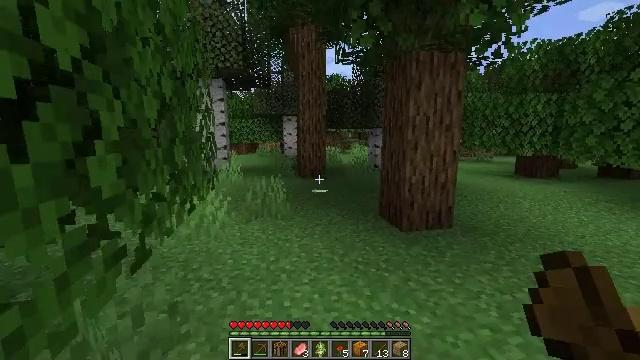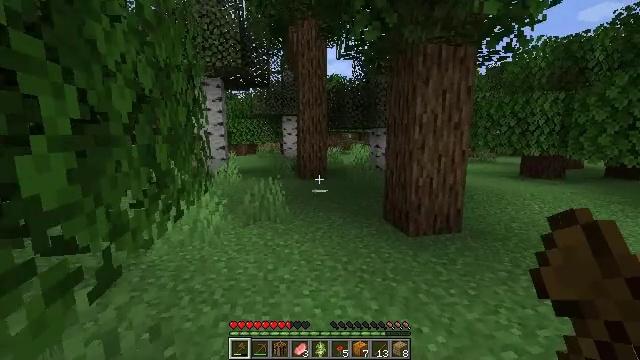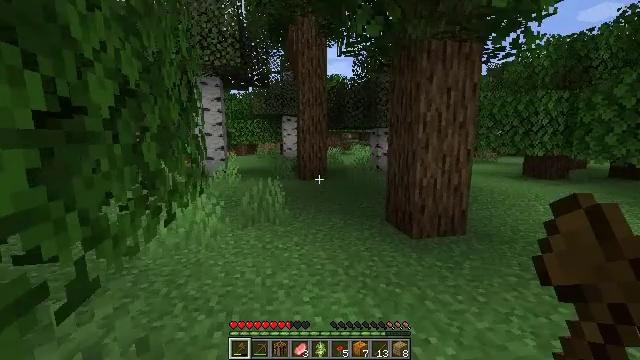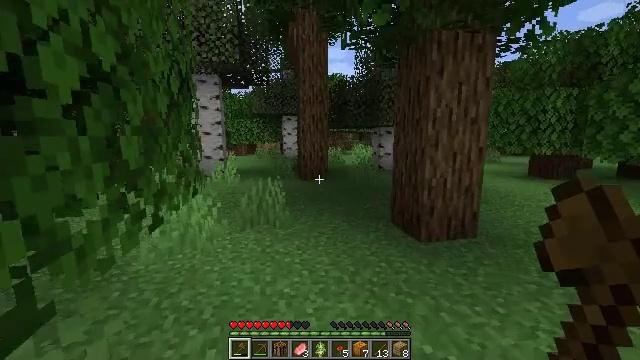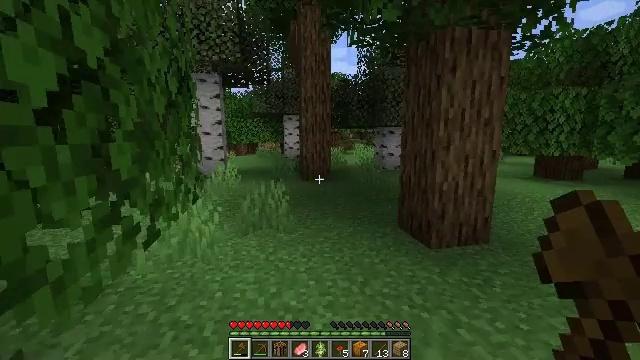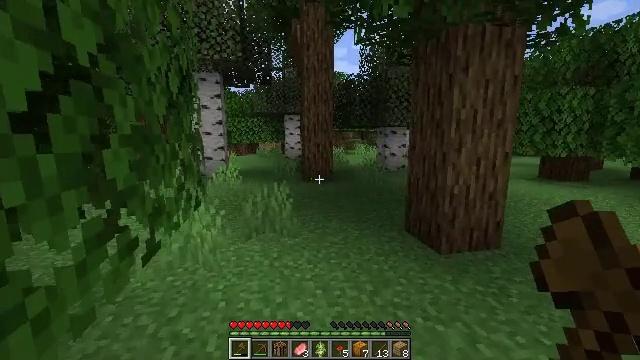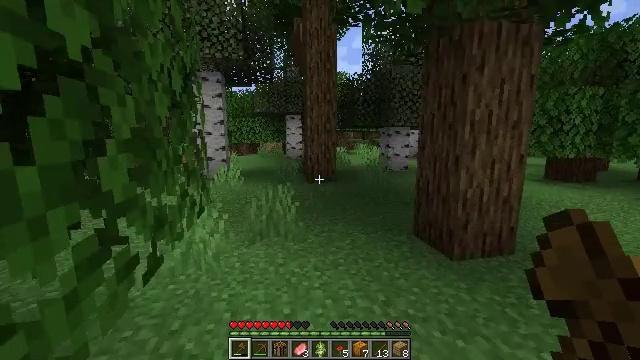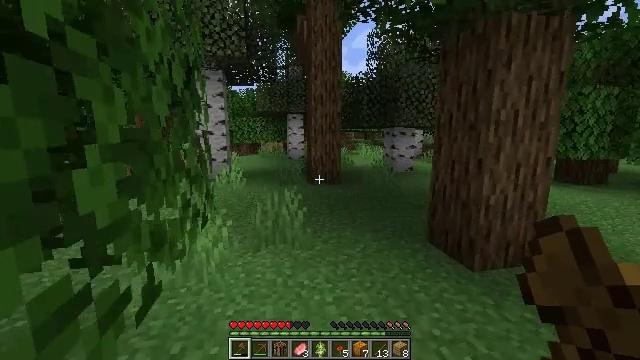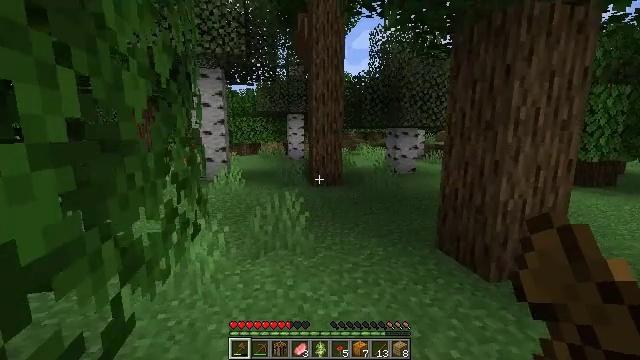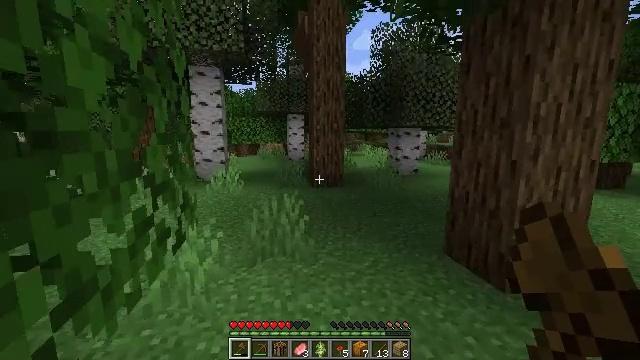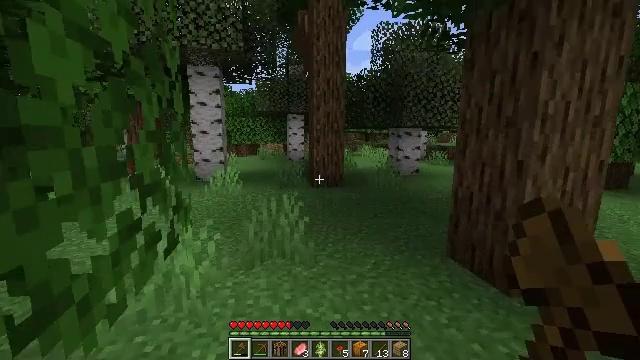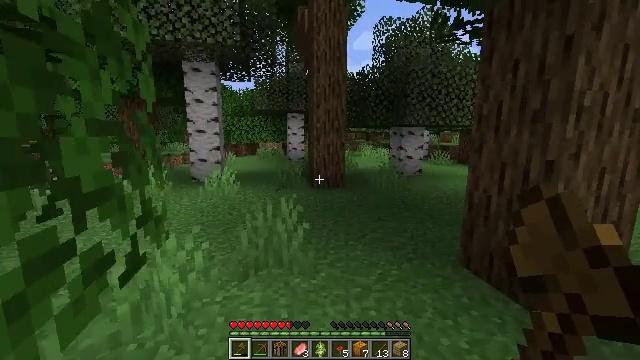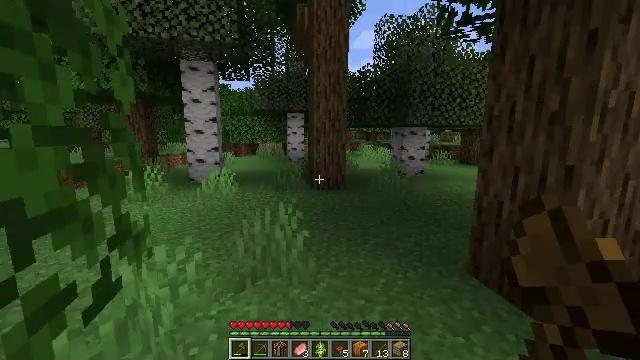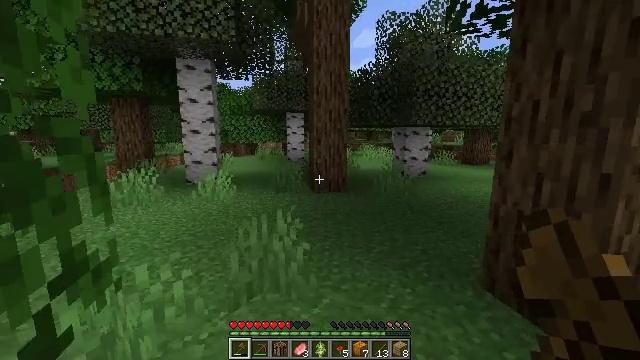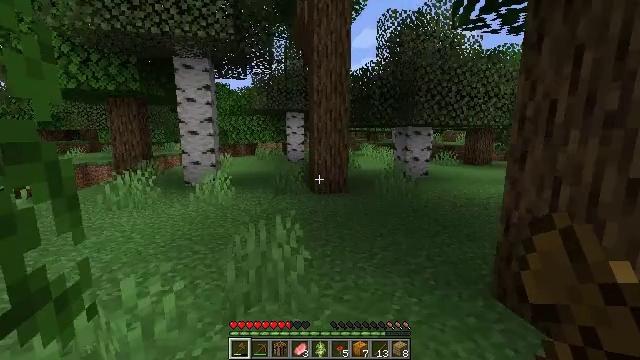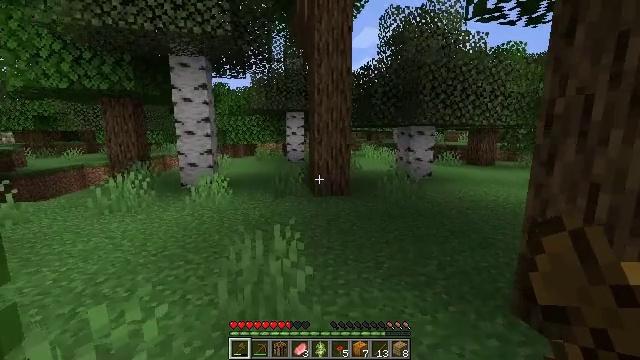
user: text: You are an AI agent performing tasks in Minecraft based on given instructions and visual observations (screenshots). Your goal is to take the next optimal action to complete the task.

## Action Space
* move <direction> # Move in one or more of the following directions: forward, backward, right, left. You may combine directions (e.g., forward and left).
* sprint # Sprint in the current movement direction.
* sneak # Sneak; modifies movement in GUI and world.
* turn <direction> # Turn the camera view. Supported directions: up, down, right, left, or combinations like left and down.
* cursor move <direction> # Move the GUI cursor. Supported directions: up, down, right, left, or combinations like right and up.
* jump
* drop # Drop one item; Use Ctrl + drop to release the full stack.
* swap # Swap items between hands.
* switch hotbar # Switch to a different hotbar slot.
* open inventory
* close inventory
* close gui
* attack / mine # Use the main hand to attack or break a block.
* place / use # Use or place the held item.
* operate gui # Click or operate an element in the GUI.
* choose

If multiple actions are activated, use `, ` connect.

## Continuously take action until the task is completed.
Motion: motion action
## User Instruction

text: Mine the peony flower from the ground.
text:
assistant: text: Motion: move forward
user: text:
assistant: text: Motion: move forward
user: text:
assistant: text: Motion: move forward and move left
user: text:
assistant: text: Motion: move forward and move left
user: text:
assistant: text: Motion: move forward and move left
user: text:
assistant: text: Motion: move forward and move left
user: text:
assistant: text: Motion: move forward
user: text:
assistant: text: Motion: move forward
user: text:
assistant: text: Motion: move forward, sprint
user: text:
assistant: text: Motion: move forward, sprint
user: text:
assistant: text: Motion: move forward, sprint
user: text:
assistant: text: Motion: move forward, sprint
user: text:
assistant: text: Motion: move forward, sprint
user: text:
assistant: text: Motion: move forward, sprint
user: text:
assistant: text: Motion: move forward, sprint
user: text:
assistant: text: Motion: move forward, sprint
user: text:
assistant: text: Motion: move forward, sprint
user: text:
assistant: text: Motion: move forward, sprint
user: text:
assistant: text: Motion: move forward, sprint
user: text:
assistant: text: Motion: move forward, sprint
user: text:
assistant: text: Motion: move forward, sprint
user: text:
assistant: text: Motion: move forward, sprint
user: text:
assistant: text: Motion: move forward, sprint
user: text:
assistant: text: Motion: move forward, sprint, turn right
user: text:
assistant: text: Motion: move forward, sprint, turn right
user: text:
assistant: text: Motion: move forward, sprint, turn right
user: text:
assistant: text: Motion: move forward, sprint
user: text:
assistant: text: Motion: move forward, sprint
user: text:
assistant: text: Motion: move forward, sprint
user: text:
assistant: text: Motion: move forward, sprint